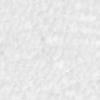
Label: no_change